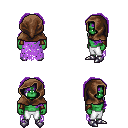
a pixel art fantasy rpg character, male body template, orc, green skin, maroon tattered cape, white pants, purple princess hairstyle, cloth hood, leather bracers, metal boots, four views (front, back, left, right), 2x2 character sprite sheet, small pixel art, hard edges, no anti-aliasing